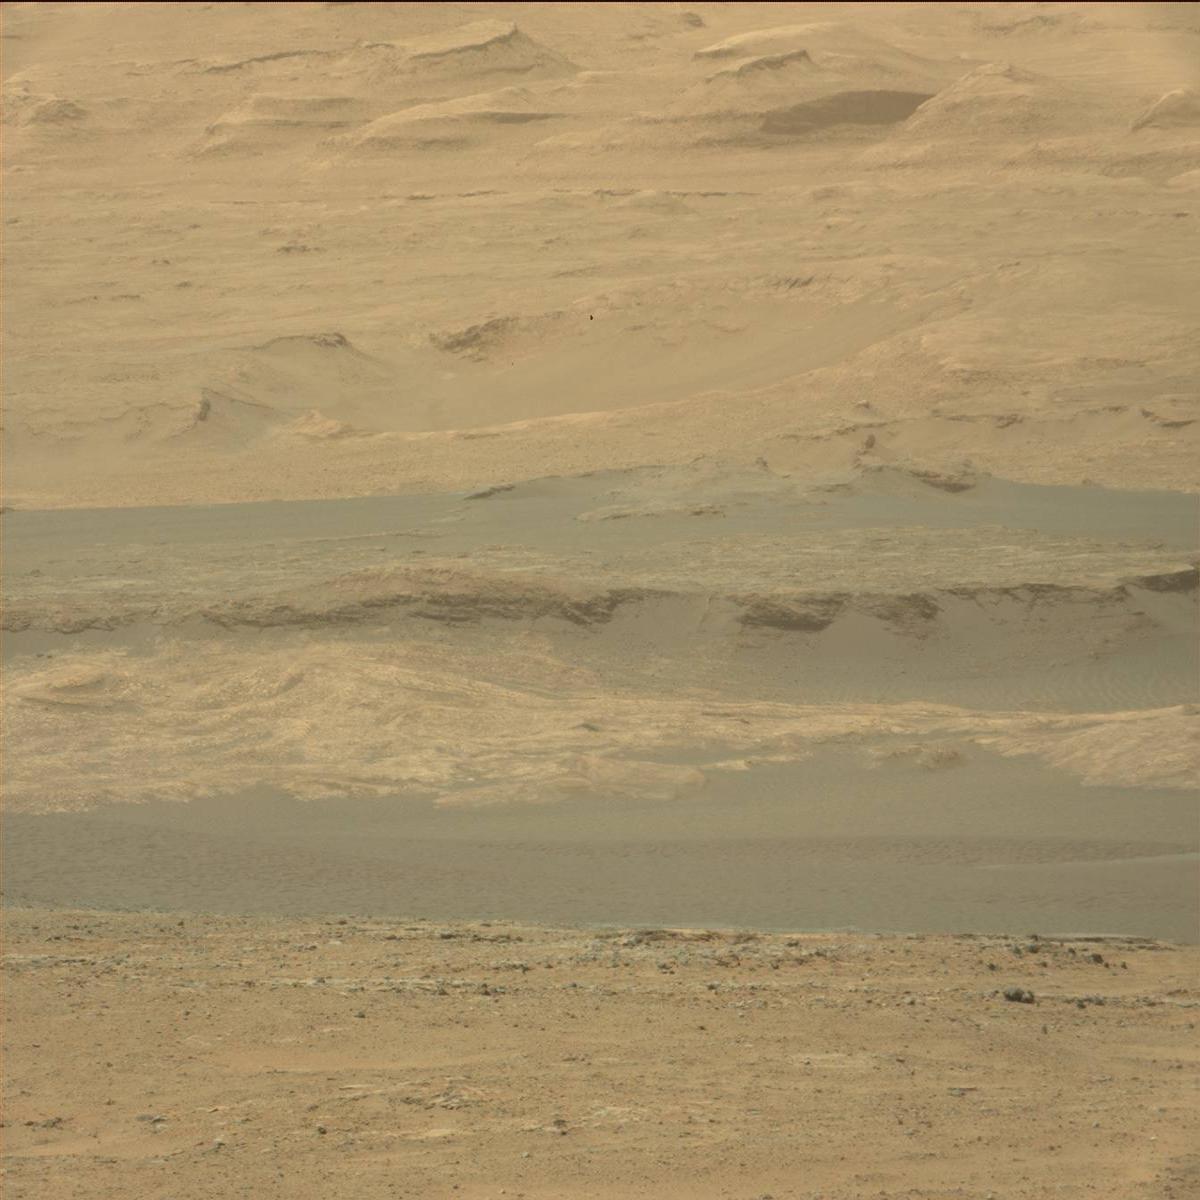
Terrain classes present: Bedrock, Ridge, Sand / Soil